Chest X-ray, PA view. Patient: 70 years old, sex M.
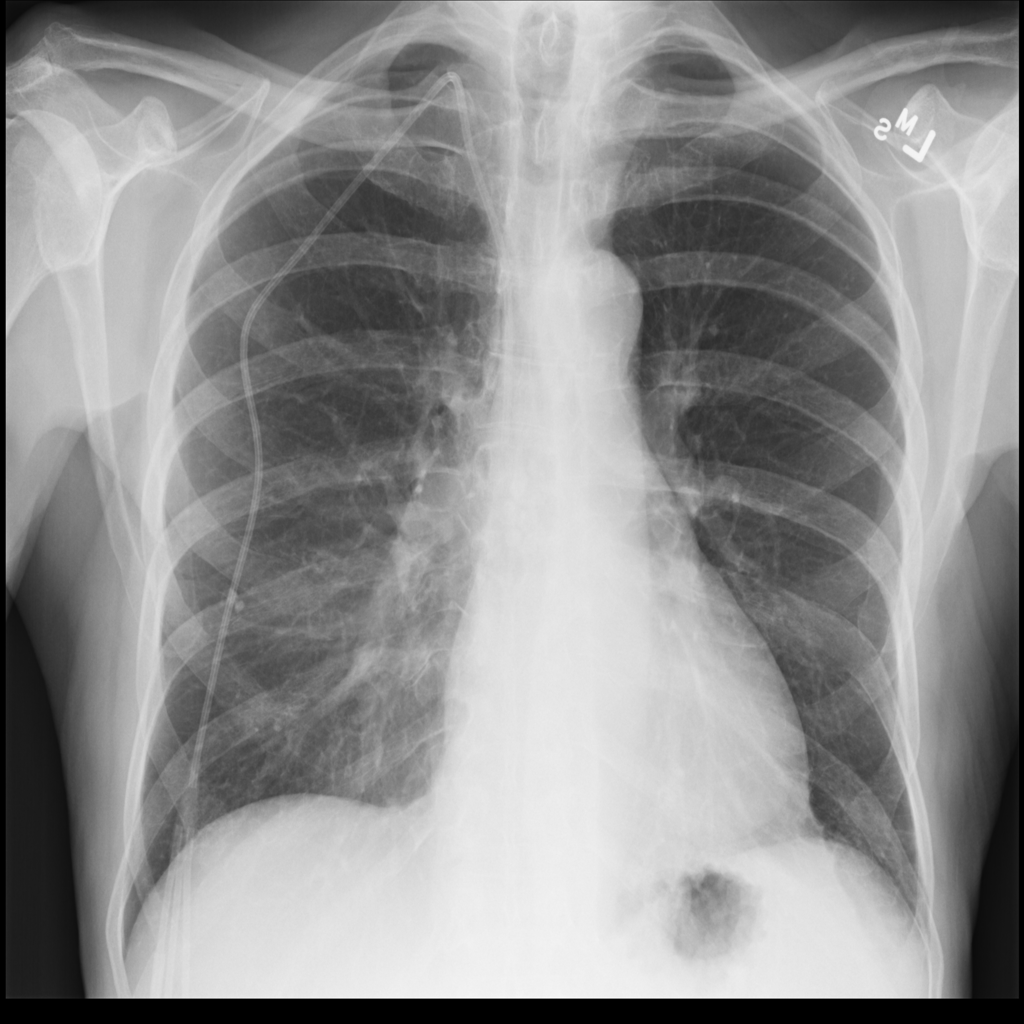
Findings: Atelectasis